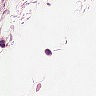
Metastatic tissue present: no